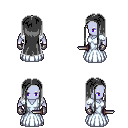
a pixel art fantasy rpg character, male body template, dark elf, purple skin, underdress, metal pants, gray extra-long hairstyle, metal gloves, black slippers, dagger, four views (front, back, left, right), 2x2 character sprite sheet, small pixel art, hard edges, no anti-aliasing